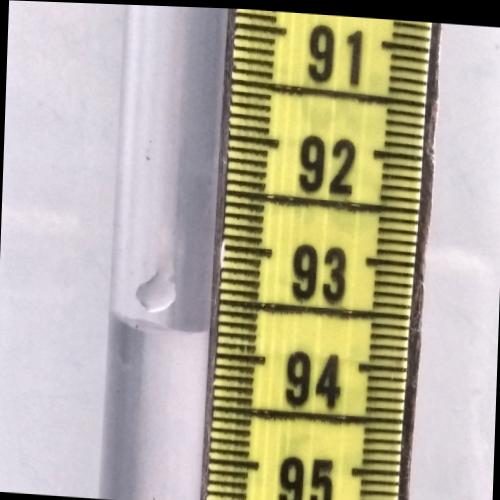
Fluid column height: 93.8 cm